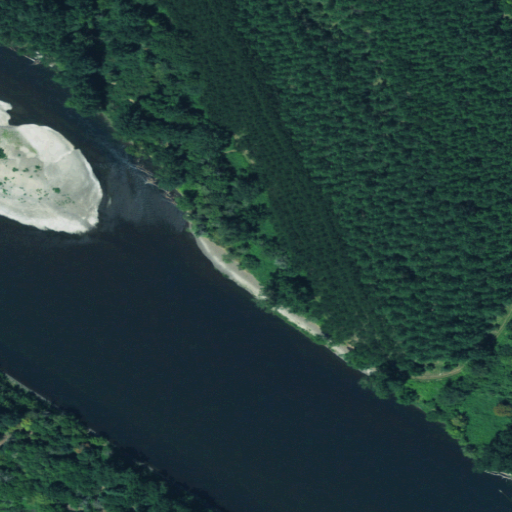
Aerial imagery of bar in Oregon named Snaggy Bend Bar containing open water, cultivated crops, shrub, pasture, evergreen forest, woody wetlands, and herbaceous wetlands